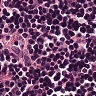
Metastatic tissue present: no